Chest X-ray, PA view. Patient: 35 years old, sex M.
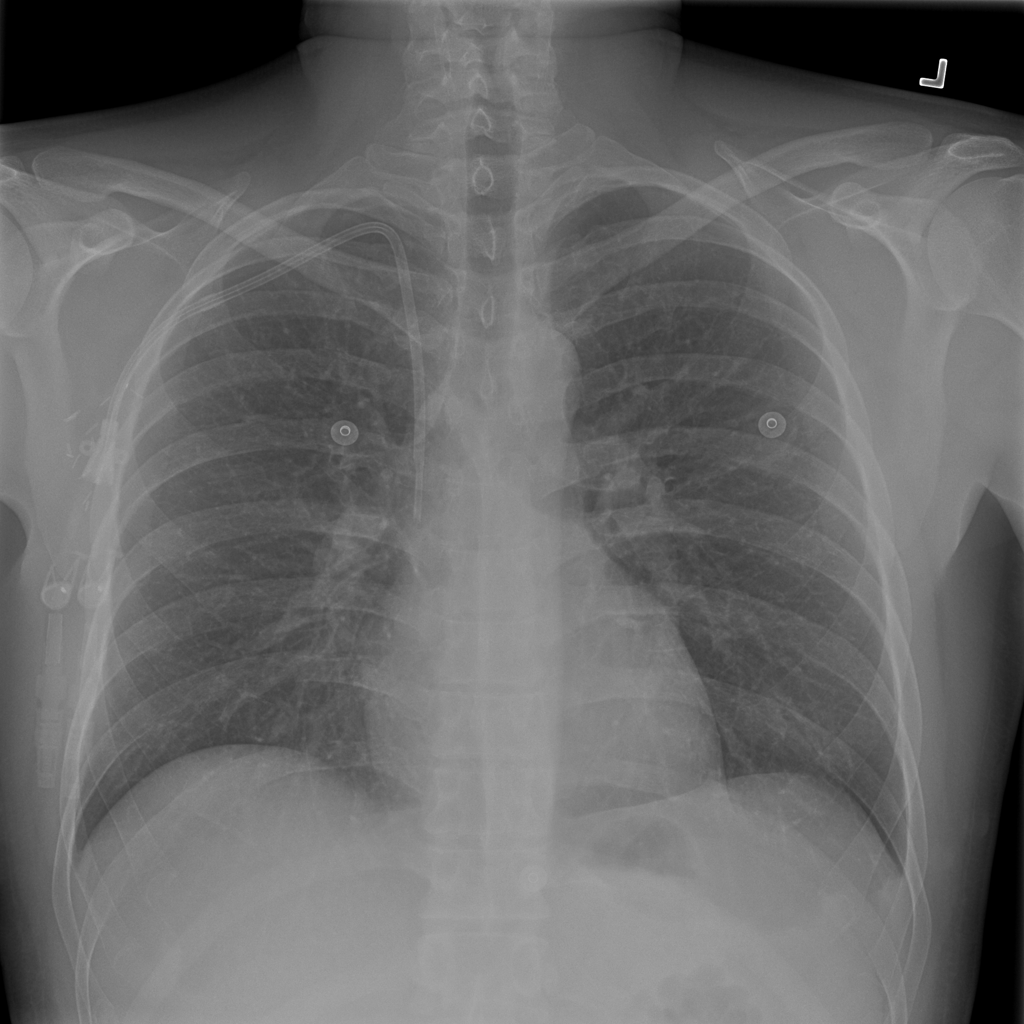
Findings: No Finding